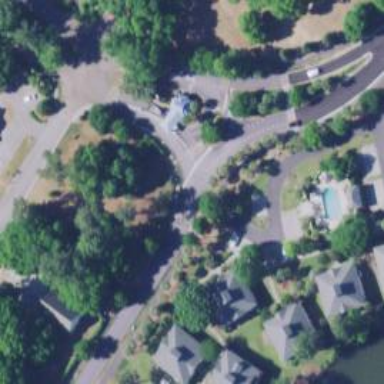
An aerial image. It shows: Residential road.